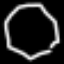
Label: octagon